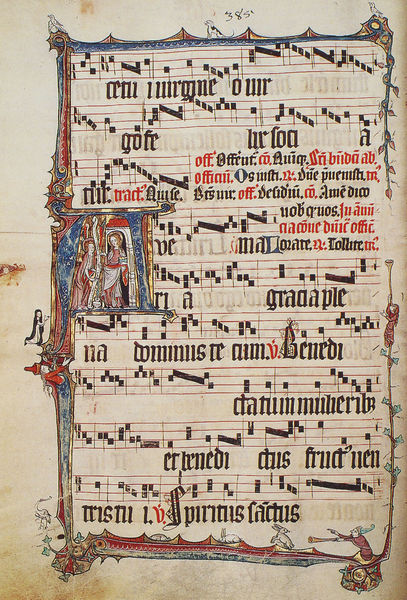
Titel: Graduale
Institution: Köln, Erzbischöfliche Diözesan- und Dombibliothek
Schlagwörter: blau, schwarz, rot, rahmen, bild, kirche, gesang, schrift, papier, noten, buch, kloster, seite, pergament, fisch, heiligenschein, christlich, maria, handschrift, lied, note, latein, kalligraphie, notenbuch, heiliger geist, buchmalerei, lid, hildegard, choral, strophe, liederbuch, melodie, kirchenlied